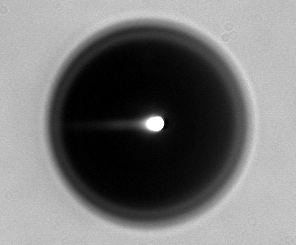
Label: bubble